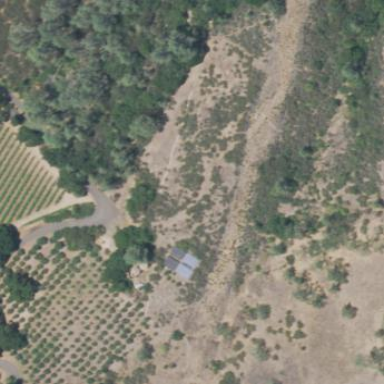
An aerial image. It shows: Orchard filled with olive trees.